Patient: sex M, age 81
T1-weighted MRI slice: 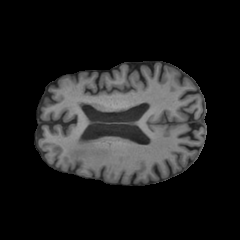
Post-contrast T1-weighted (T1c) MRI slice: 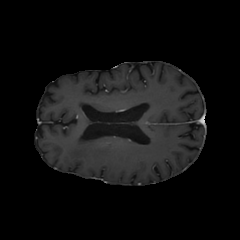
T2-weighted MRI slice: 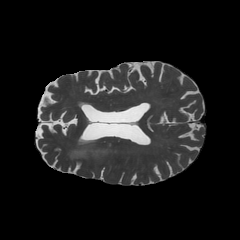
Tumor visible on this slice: yes
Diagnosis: Glioblastoma, IDH-wildtype
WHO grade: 4